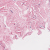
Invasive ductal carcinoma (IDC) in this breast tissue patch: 0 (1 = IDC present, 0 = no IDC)